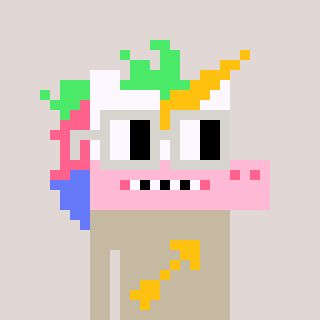
a pixel art character with square light gray glasses, a unicorn-shaped head and a bege-colored body on a warm background